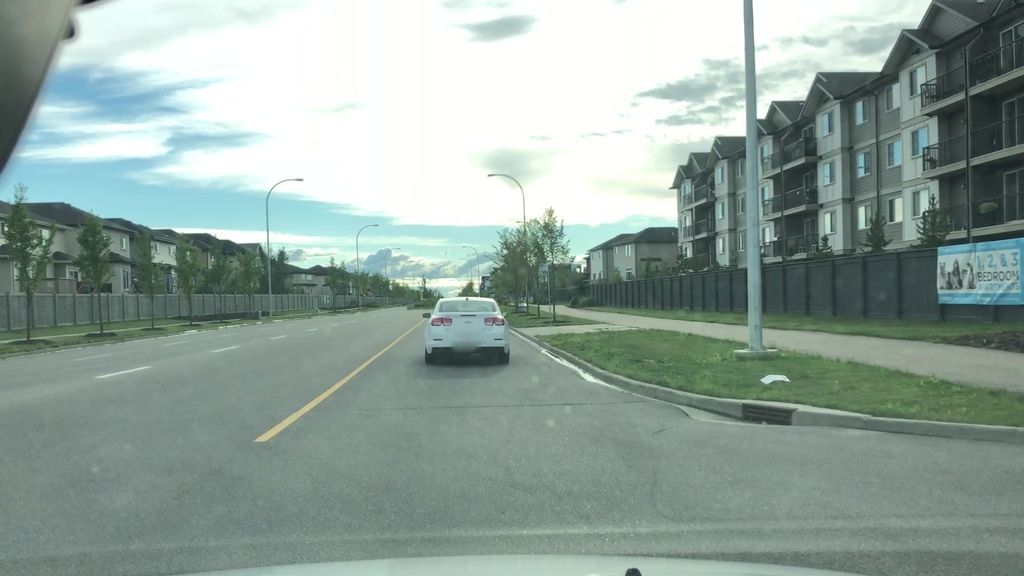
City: edmonton